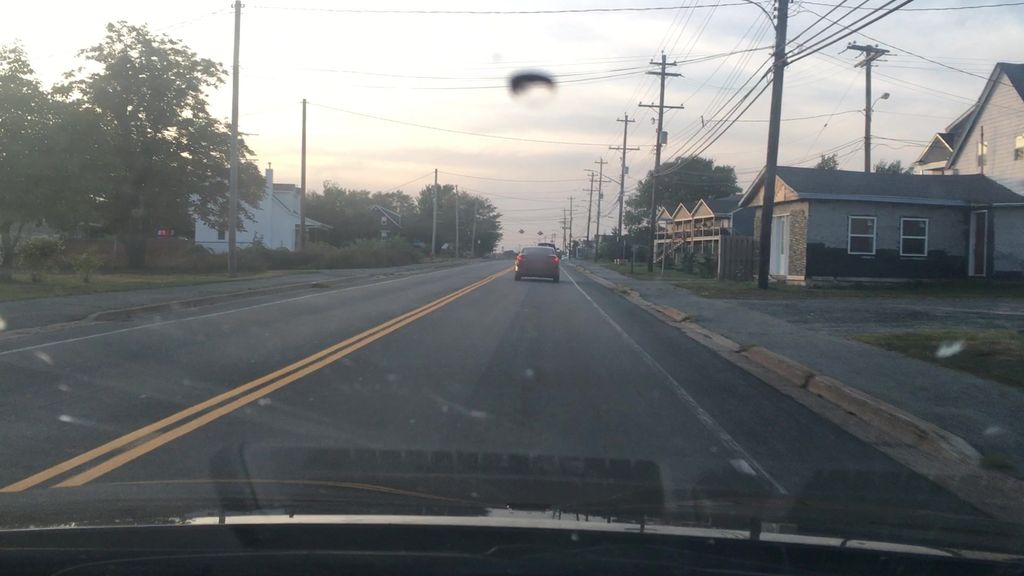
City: halifax